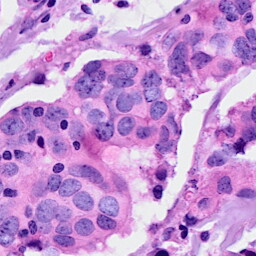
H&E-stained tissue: Breast